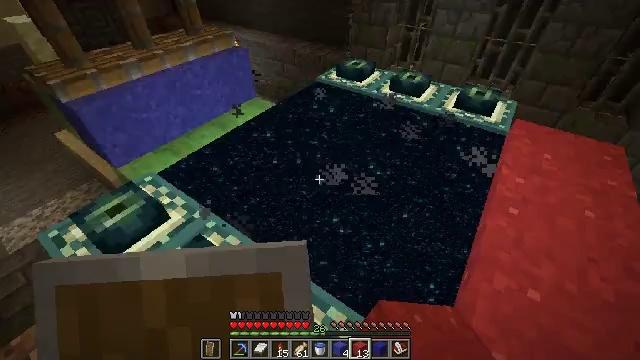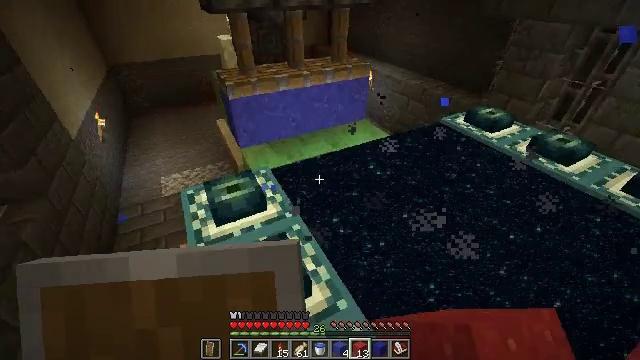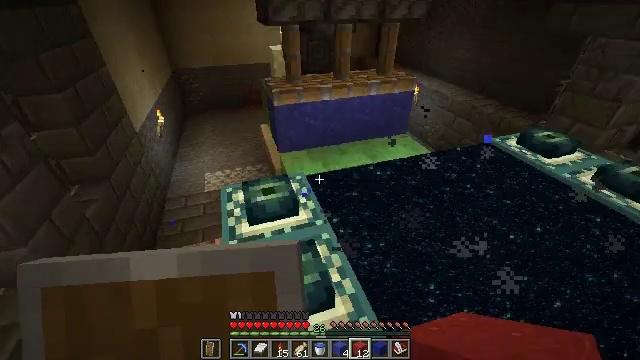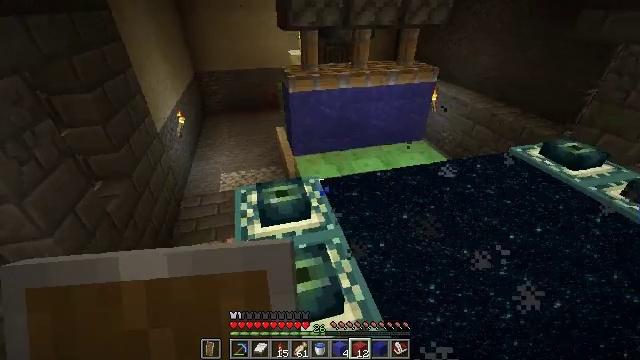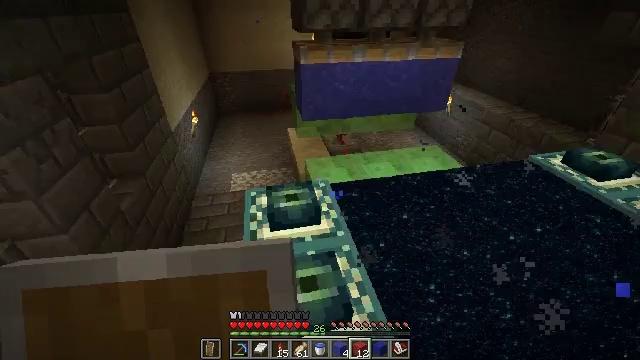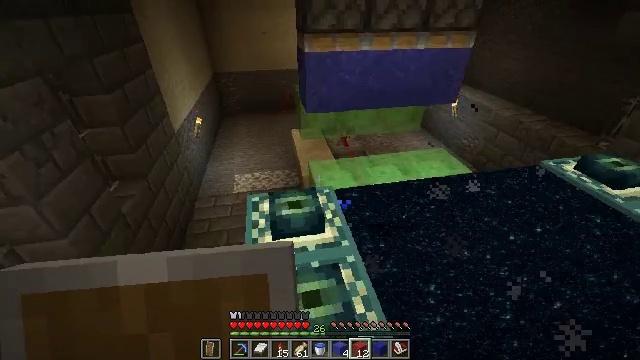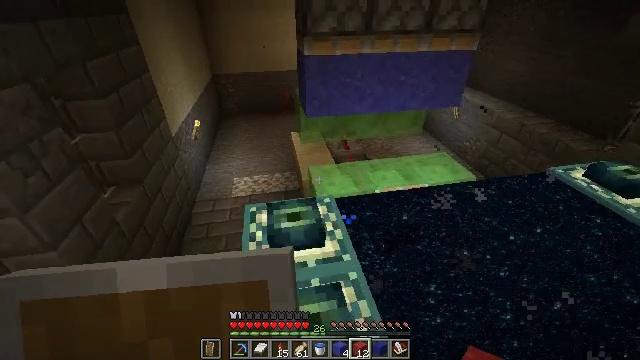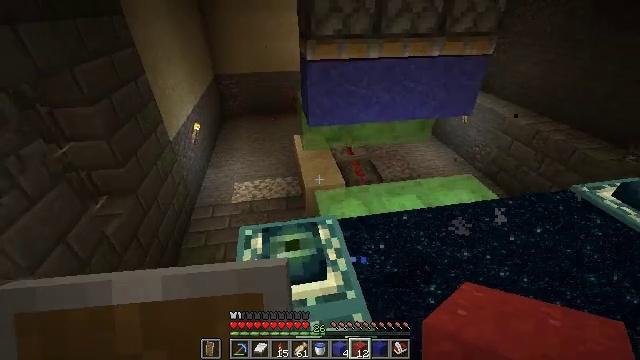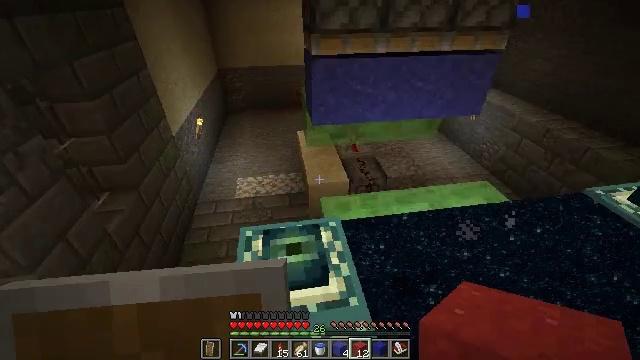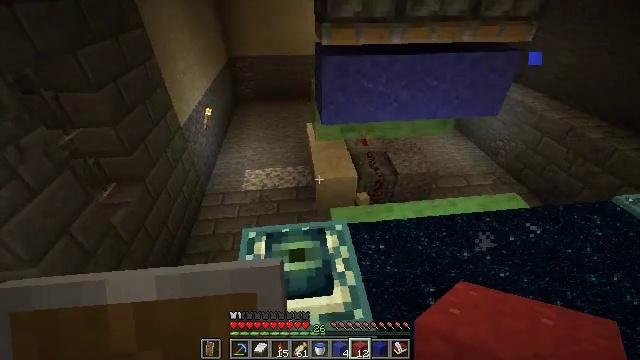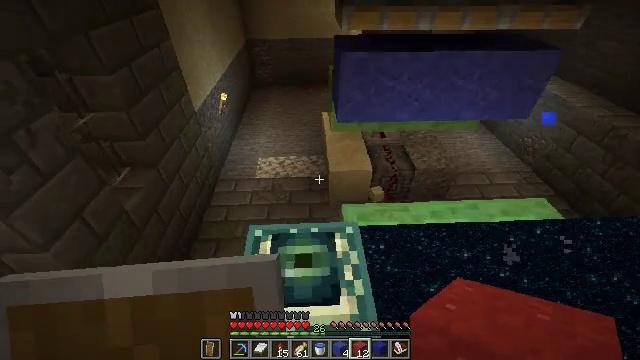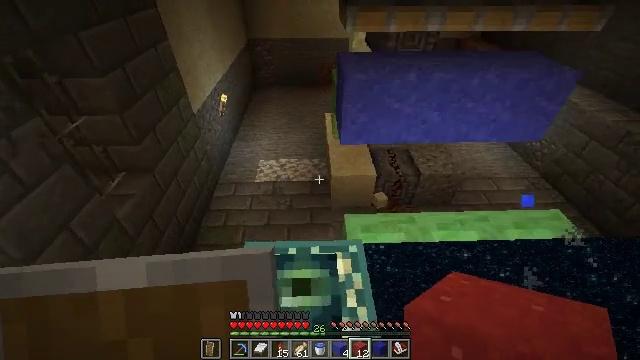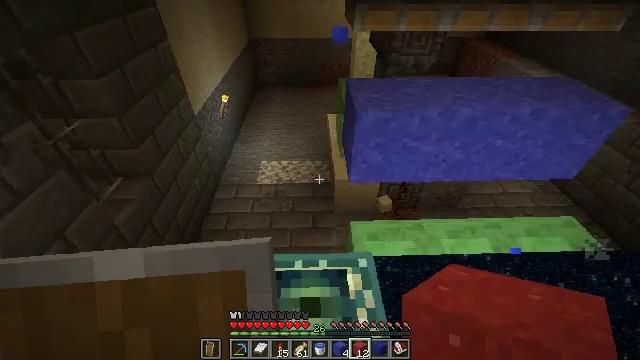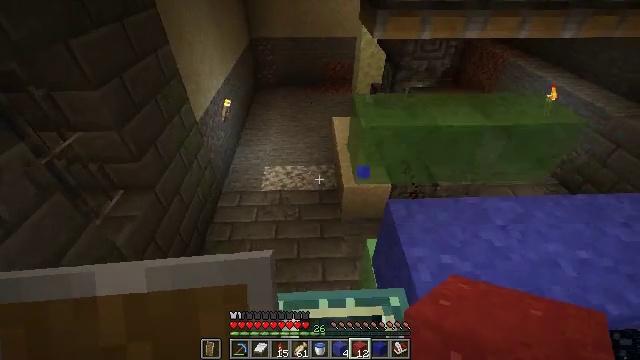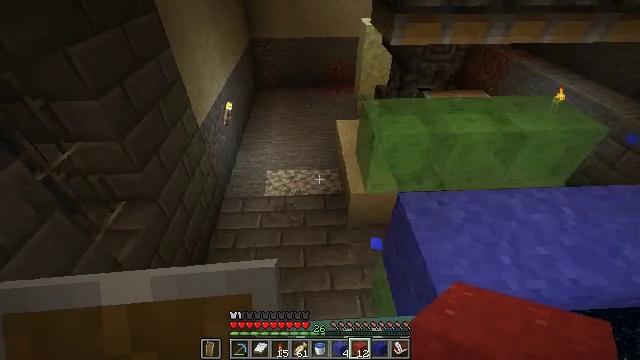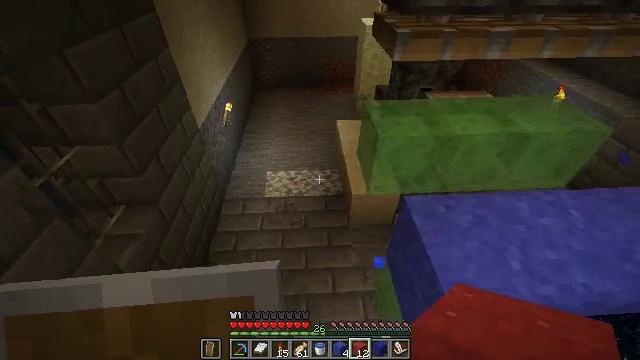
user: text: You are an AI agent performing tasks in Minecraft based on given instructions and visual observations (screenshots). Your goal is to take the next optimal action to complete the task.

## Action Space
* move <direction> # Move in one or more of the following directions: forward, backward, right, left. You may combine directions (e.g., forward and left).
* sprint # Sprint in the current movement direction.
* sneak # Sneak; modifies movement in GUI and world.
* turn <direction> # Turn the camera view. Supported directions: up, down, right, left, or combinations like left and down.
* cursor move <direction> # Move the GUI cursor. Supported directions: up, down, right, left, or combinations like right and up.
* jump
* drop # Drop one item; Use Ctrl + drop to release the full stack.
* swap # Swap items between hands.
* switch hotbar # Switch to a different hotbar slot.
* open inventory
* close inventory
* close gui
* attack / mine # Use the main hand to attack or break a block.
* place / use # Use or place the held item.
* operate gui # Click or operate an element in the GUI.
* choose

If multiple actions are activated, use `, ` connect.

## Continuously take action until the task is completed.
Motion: motion action
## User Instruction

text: Break the blue concrete powder.
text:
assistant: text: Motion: turn left and up
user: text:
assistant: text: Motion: turn left and up
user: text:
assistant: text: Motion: turn left
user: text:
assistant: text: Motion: move forward, turn left
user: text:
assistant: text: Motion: move forward
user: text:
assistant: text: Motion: move forward
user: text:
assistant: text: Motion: move forward
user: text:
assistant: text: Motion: move forward, turn left and down
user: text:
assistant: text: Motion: move forward, turn left and down
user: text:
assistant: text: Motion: move forward, turn left and down
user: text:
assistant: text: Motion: move forward and move left
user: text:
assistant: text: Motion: move forward and move left
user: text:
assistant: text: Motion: move forward and move left
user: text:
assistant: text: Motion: move forward and move left
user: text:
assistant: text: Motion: move forward and move left
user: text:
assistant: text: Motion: move forward and move left
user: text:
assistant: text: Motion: move forward and move left, turn right
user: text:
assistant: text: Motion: move forward and move left, turn right
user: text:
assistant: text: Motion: move forward and move left, turn right and up
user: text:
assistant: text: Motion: move forward and move left, turn right and up
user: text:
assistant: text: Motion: move forward and move left, turn right
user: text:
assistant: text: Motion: move forward and move left, turn right and up
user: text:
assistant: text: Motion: move forward, turn right and up
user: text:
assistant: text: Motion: move forward, turn right and up
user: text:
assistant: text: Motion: move forward, turn right and up
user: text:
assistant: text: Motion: move forward and move left, turn right and up
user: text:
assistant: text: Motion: move forward and move left, turn right and up
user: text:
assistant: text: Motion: move forward and move left, turn right and up
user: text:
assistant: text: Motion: move forward and move left
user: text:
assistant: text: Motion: move forward and move left